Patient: sex M, age 44
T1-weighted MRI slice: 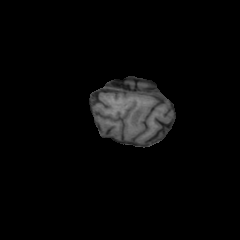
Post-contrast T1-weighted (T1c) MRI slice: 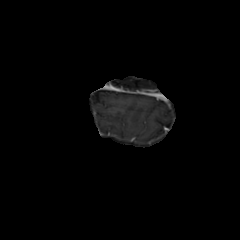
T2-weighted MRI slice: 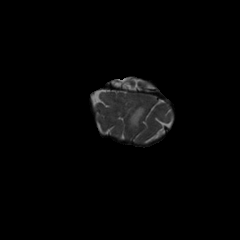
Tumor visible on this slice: yes
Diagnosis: Glioblastoma, IDH-wildtype
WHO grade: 4